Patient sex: F
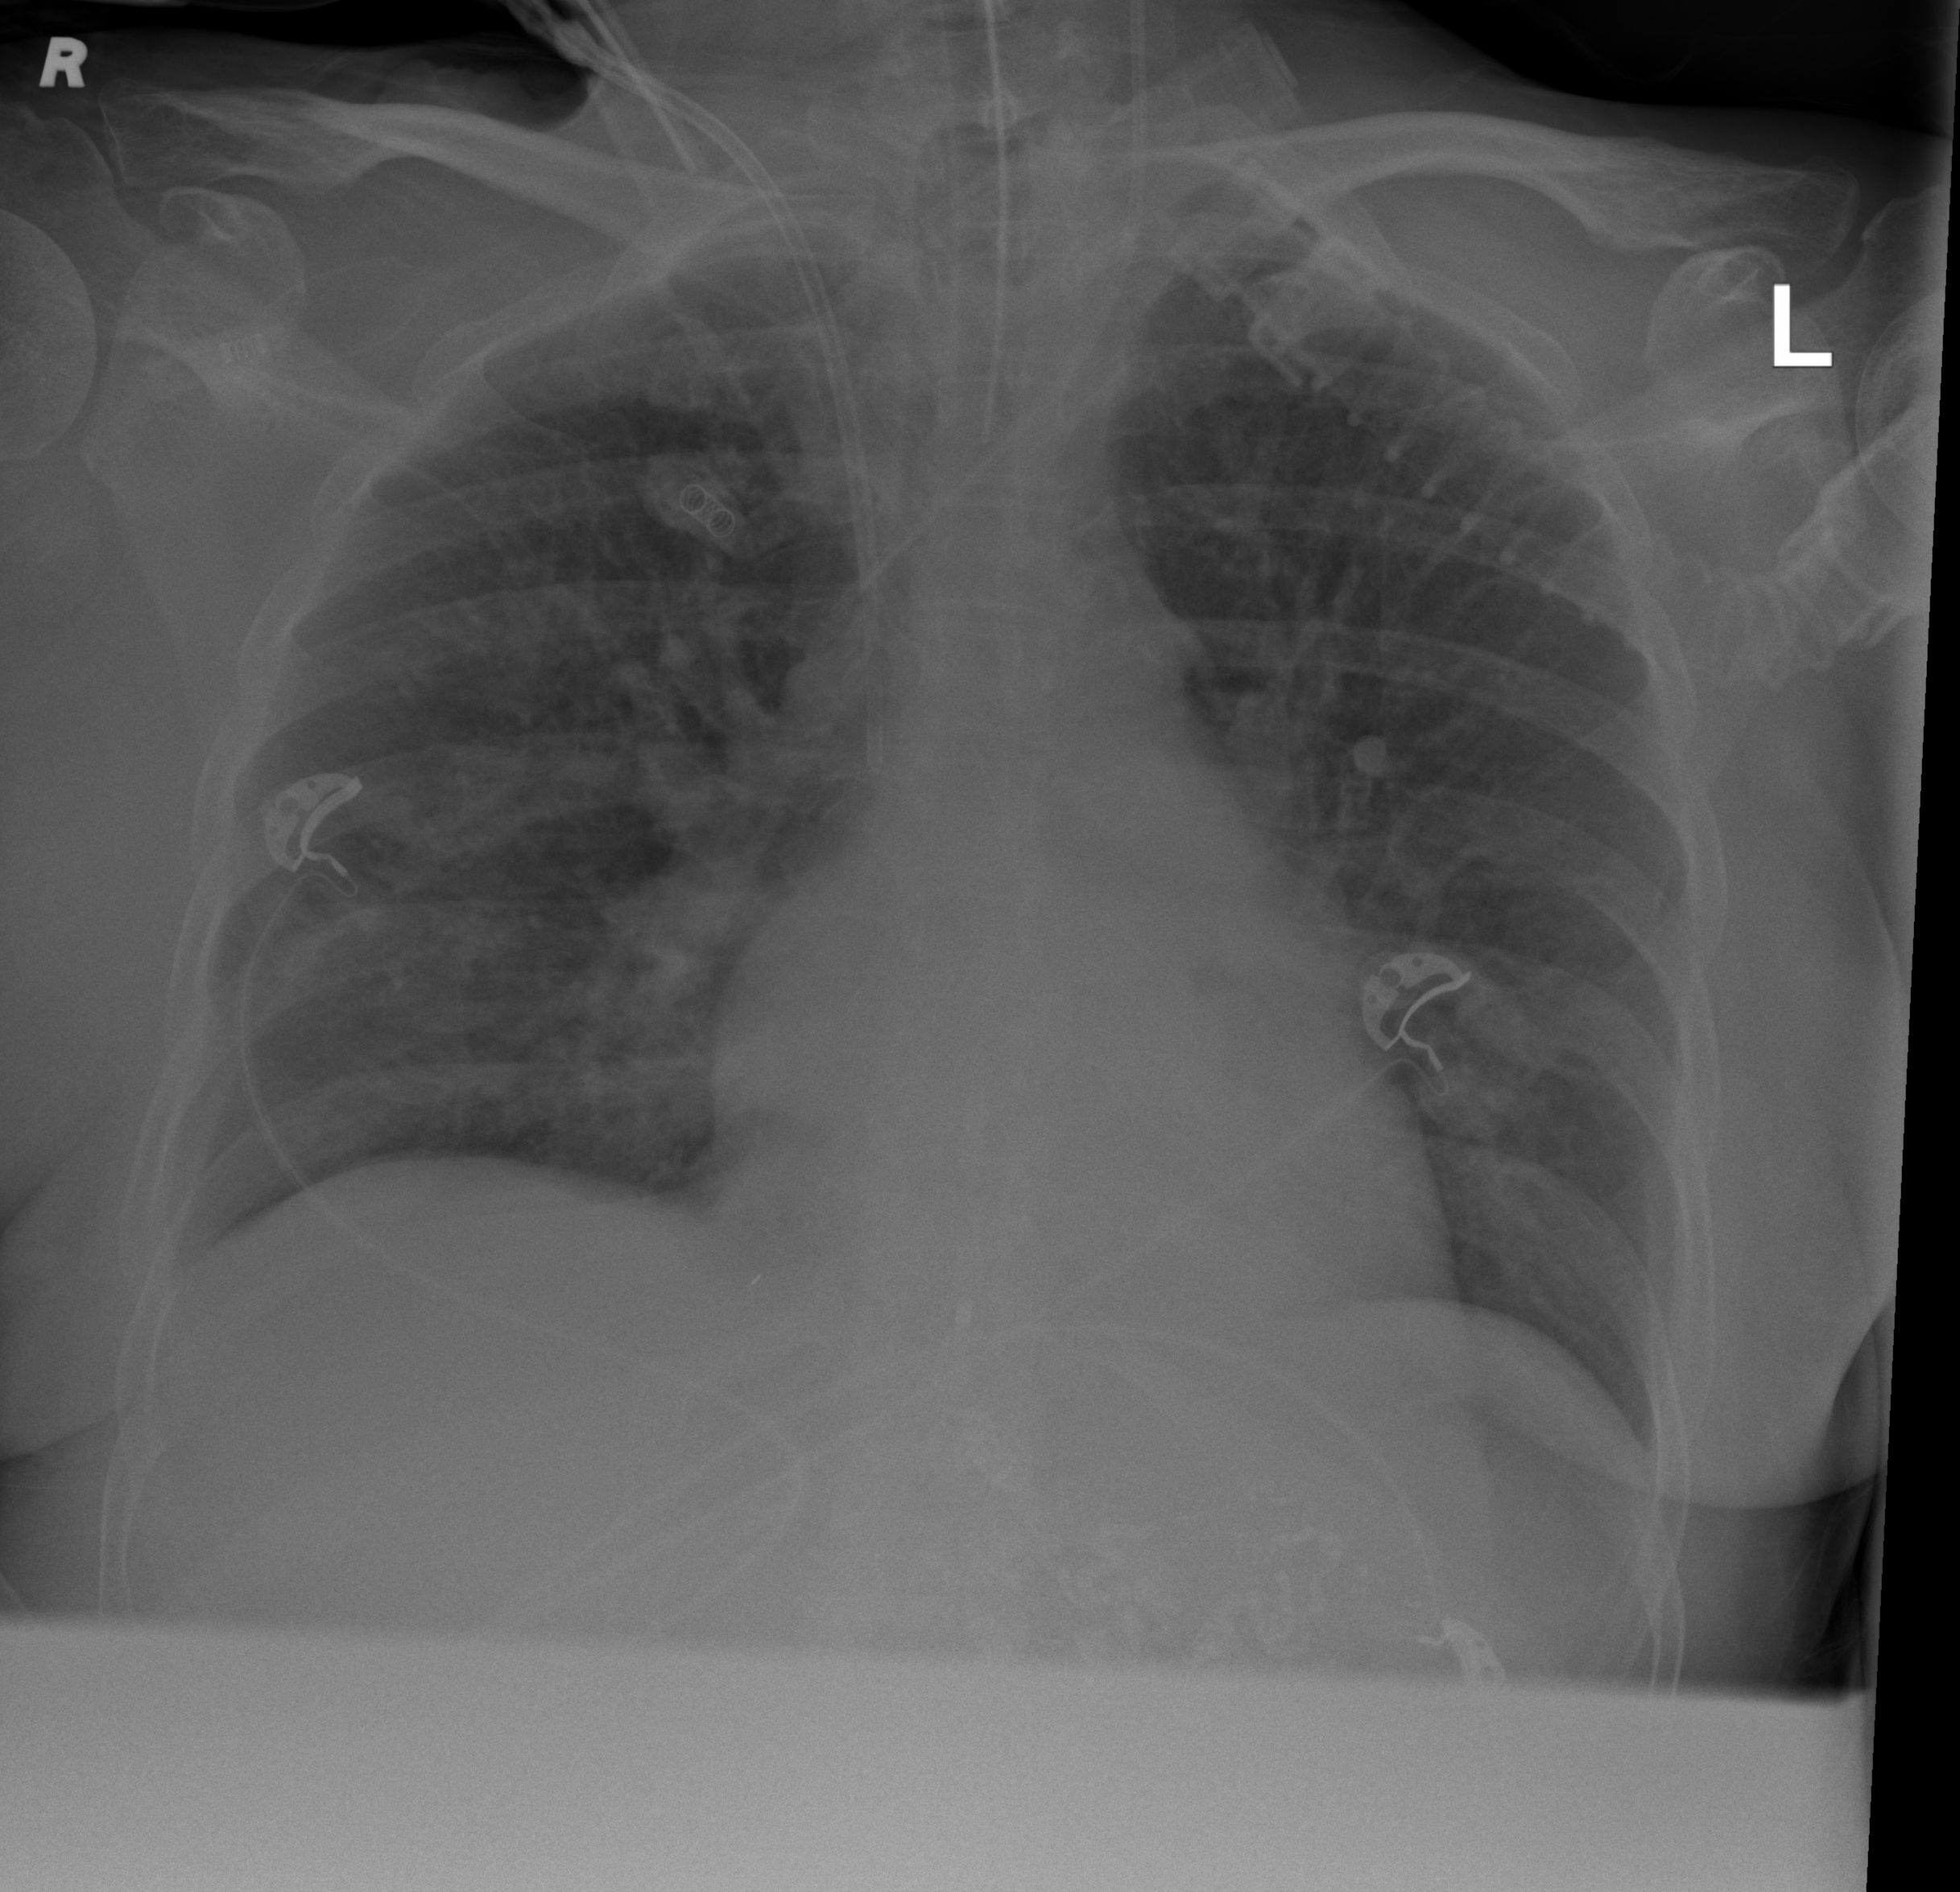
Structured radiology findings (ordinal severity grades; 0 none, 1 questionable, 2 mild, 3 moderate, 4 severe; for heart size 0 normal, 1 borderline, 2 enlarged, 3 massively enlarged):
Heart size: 0
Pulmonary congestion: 2
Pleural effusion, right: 0
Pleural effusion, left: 0
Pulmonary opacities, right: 3
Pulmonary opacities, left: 2
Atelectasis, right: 0
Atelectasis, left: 0